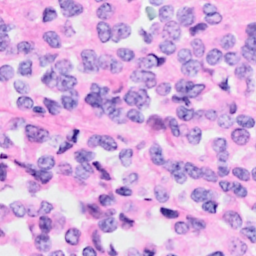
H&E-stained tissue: Breast